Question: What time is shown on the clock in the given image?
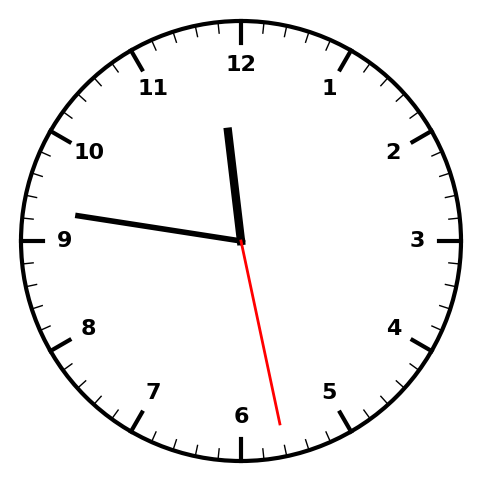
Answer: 11:46:28